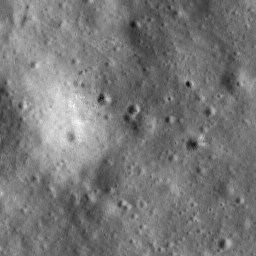
Host type: background_regolith
Lunar coordinates: latitude nan, longitude nan